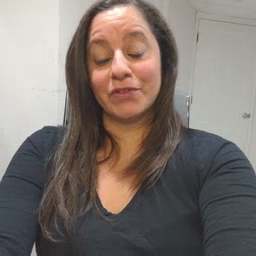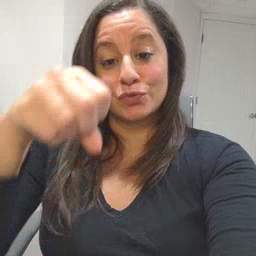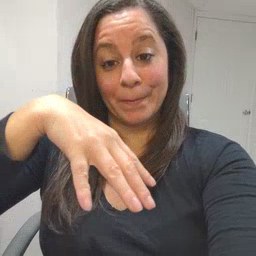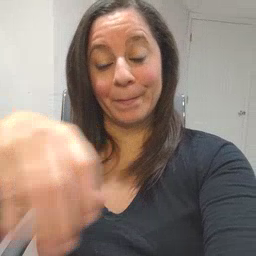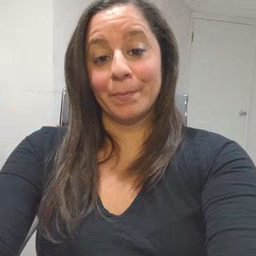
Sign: drop